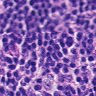
Metastatic tissue present: no